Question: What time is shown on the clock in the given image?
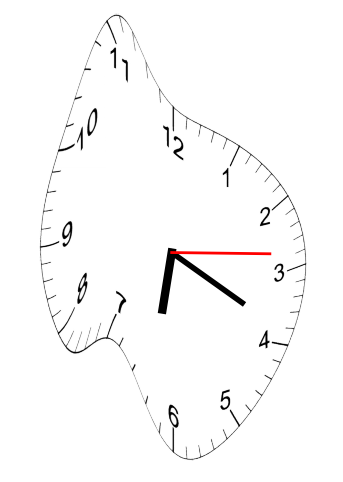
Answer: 06:19:14